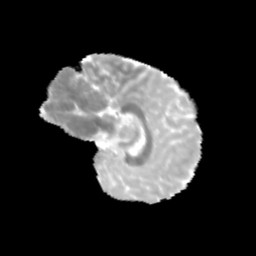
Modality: MD
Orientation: sagittal
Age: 10
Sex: female
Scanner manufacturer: siemens
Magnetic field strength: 3 T
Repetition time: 3.8 s
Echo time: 0.07 s